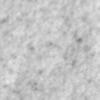
Label: no_change